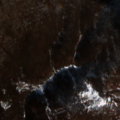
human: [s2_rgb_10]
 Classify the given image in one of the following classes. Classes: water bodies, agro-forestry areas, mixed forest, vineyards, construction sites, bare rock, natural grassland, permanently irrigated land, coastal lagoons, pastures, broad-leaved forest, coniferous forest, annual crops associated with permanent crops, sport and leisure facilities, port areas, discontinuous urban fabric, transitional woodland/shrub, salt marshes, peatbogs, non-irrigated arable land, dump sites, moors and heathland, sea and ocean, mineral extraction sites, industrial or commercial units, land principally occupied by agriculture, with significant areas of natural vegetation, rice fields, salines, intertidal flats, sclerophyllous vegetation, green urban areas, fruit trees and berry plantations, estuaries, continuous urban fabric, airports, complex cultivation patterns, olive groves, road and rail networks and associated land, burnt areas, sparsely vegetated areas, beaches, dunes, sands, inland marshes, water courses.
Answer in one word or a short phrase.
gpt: broad-leaved forest, transitional woodland/shrub